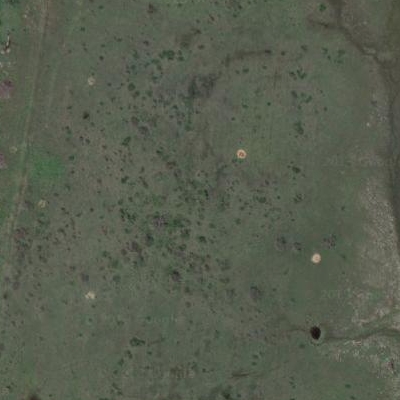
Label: aGrass